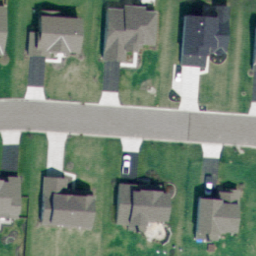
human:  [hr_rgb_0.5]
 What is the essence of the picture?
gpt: medium residential